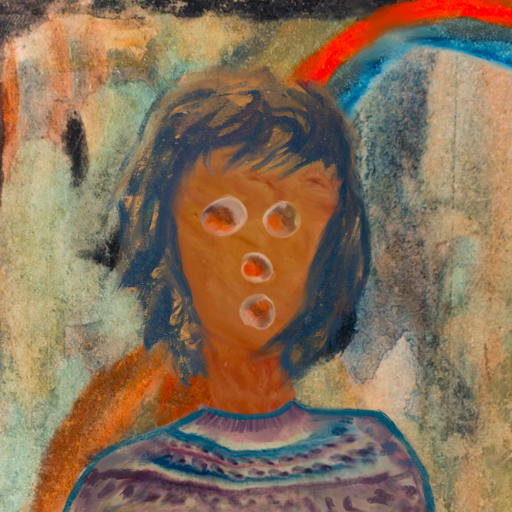
Background: Childish, Head And Neck Front: Pious_Lady, Face Front: Rupkatha, Bust: HillGirl, Hair Front: InTheSun, Head Accessory: Blank, Second Necklace: Blank, Necklace: Blank, Baby: Blank